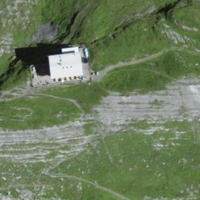
EUNIS habitat code: 26
Species observed at this site:
Silene acaulis